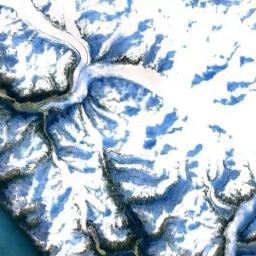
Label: snowberg